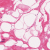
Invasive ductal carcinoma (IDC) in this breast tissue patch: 0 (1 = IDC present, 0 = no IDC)